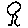
Label: tree